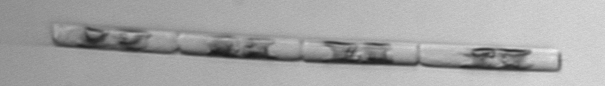
Label: Guinardia_delicatula